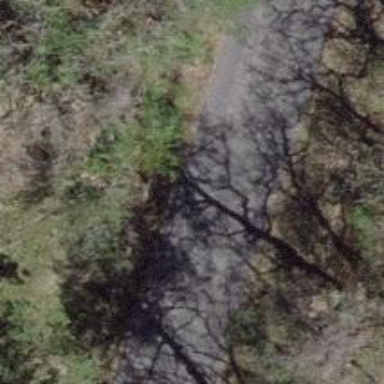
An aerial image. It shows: Asphalt road classified as tertiary.